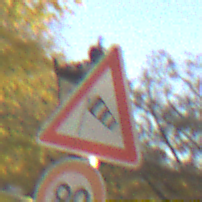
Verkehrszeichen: SeitenwindVonLinks
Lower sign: Geschwindigkeit80
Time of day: SunriseSunset
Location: Outdoor (Urban)
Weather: PartlyCloudy
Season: Autumn
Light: Natural